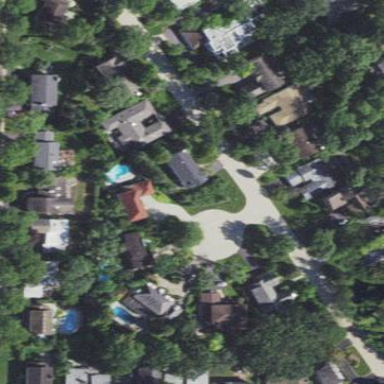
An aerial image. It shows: This residential area consists of single-family homes.